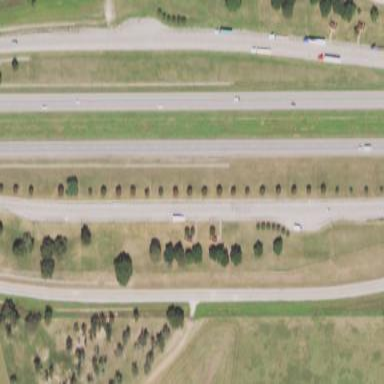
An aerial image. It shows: Rest area along the road.